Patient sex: F
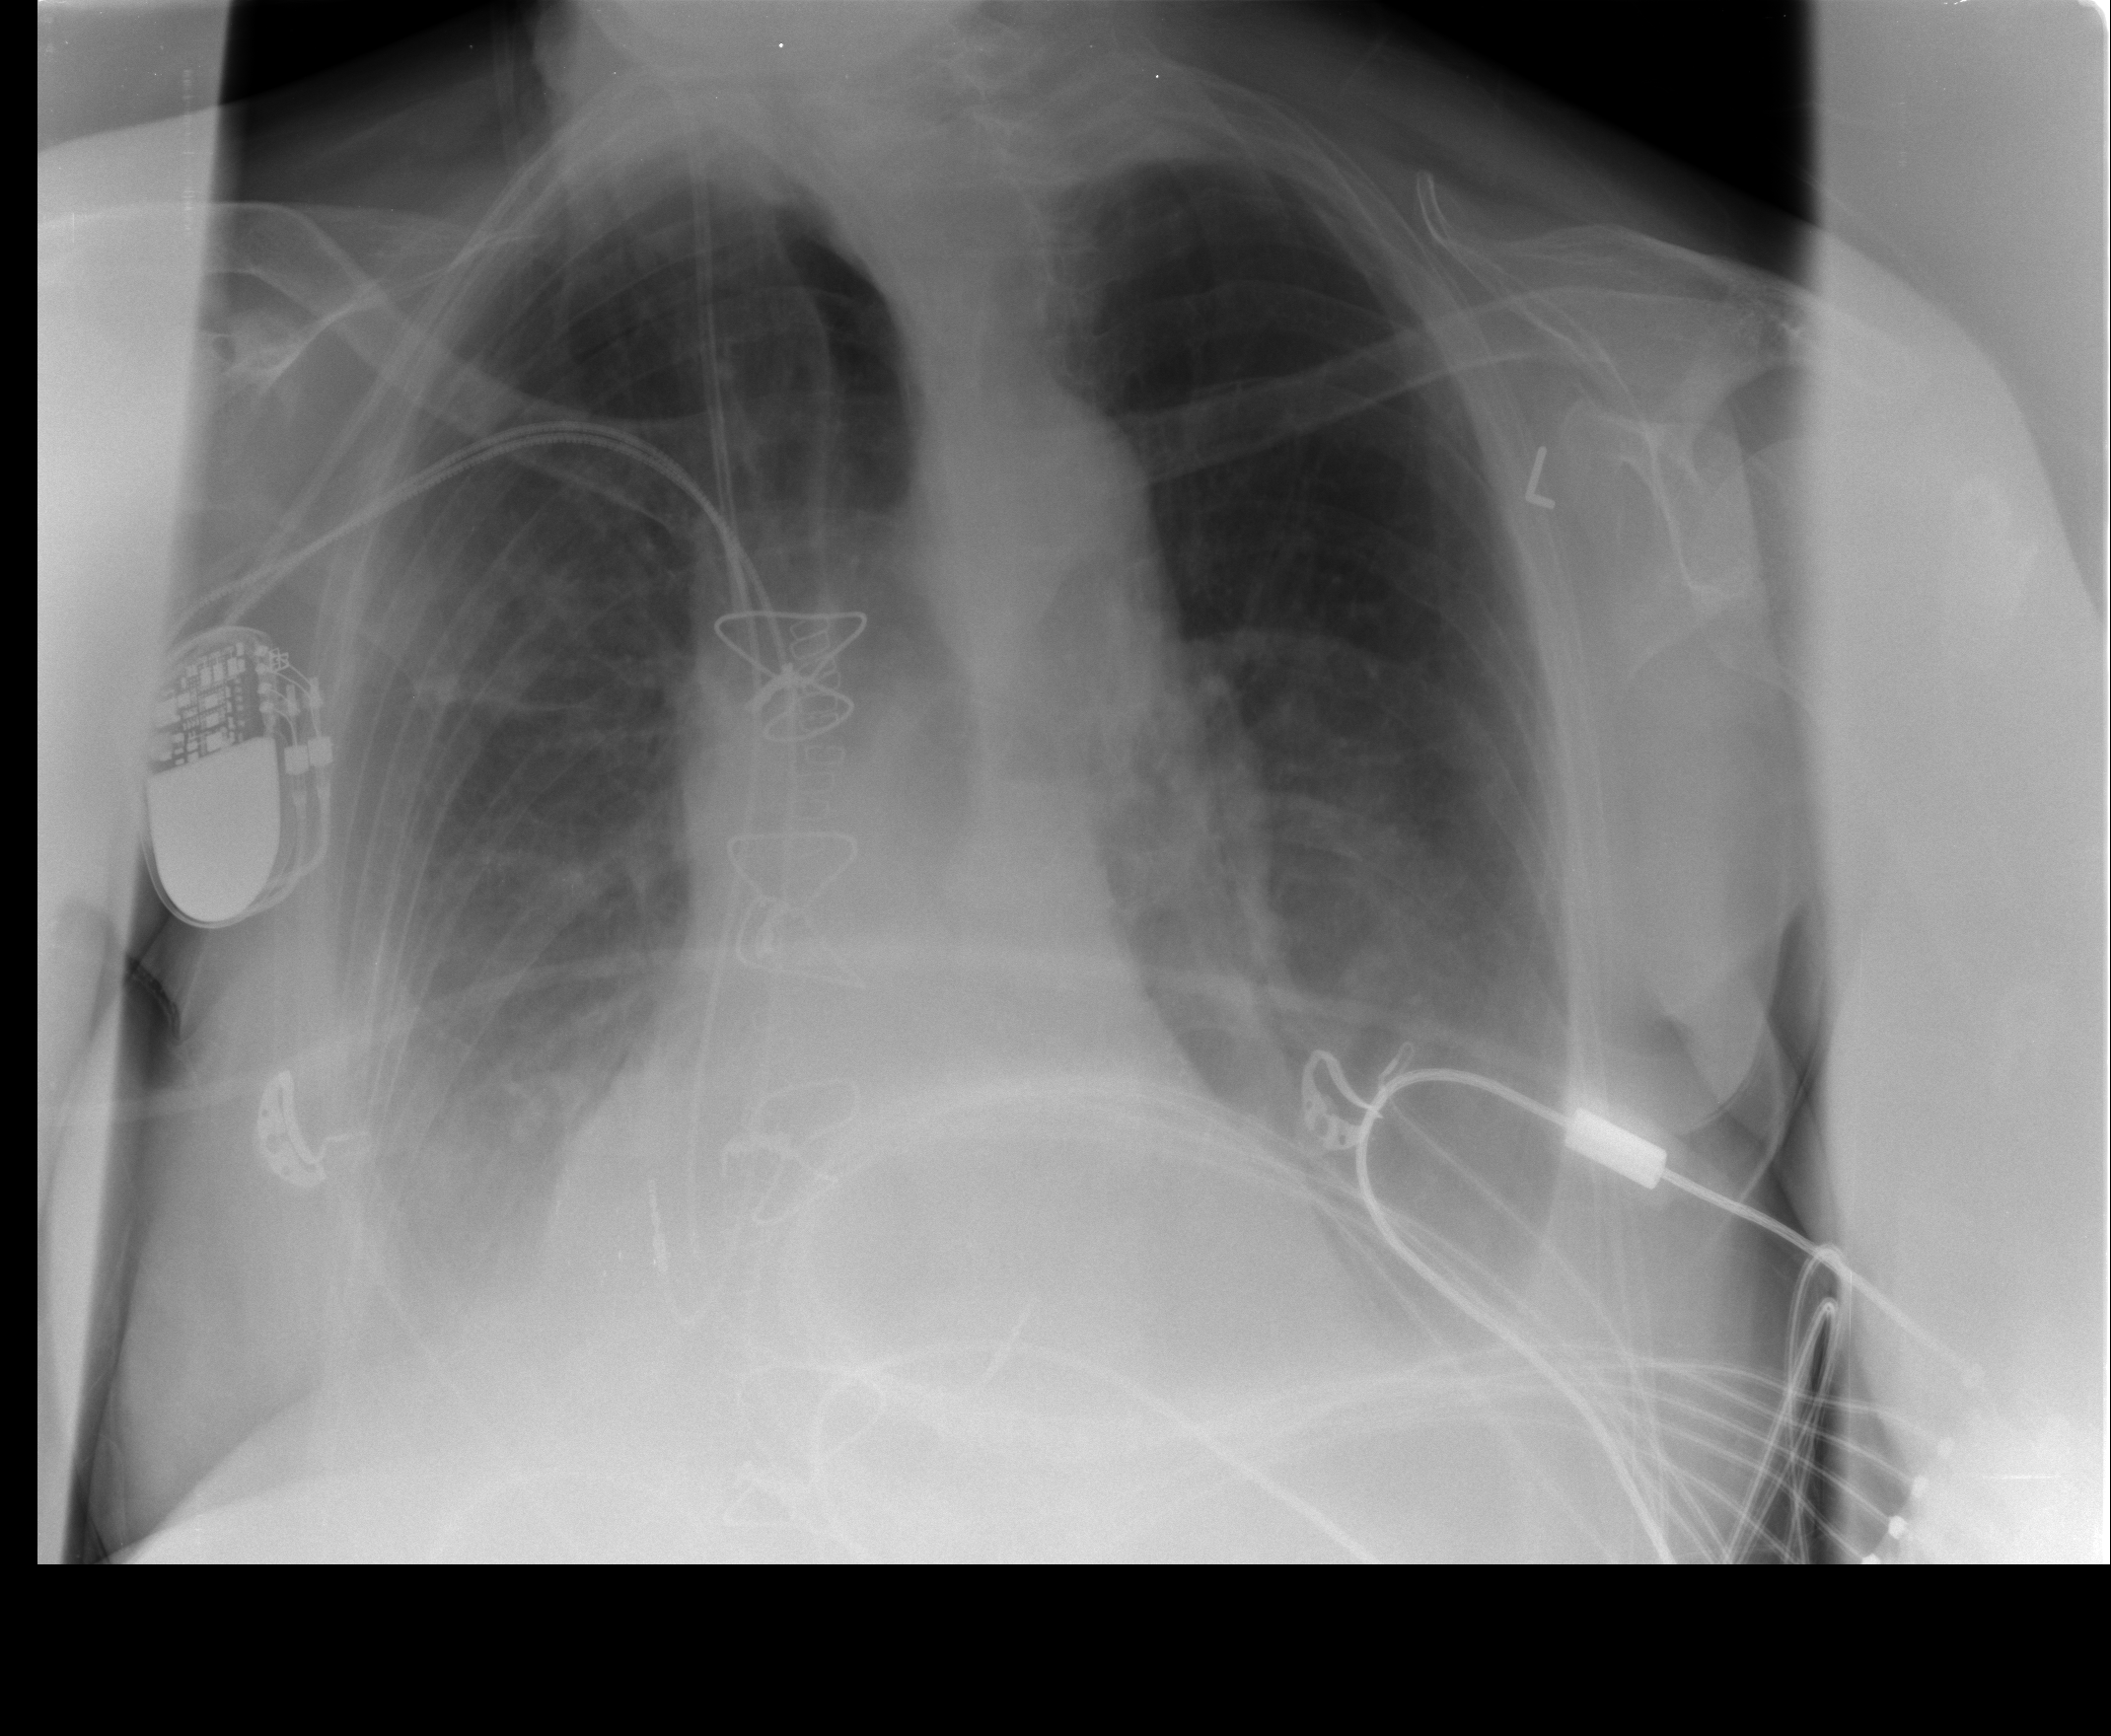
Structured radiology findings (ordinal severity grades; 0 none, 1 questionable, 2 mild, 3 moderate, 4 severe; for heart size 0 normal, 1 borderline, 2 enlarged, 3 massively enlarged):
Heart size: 2
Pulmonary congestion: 0
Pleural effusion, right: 2
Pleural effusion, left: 2
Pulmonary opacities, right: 1
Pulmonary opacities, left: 0
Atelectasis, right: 2
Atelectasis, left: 2